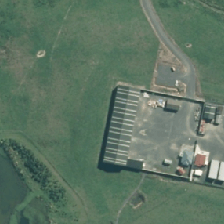
Land cover: urban_build_up